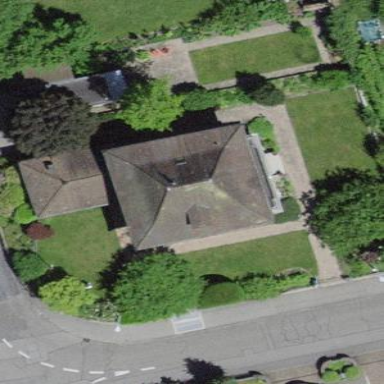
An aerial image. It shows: Hipped roof on residential building.